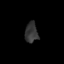
Tissue: skin
Cell type: Epithelial cells
Senescence score: 0.2801
Nuclear area (px): 254
Mean DAPI intensity: 52.693